Question: I am building a Flex application which uses constraint properties to scale the width of the contents of the application. Here is an example of a '<s:List>' component which uses constraint properties to space it 10% from the left and right:
'''
<s:List id="list" left="10%" right="10%" top="10" borderVisible="false"
contentBackgroundAlpha="0"
creationComplete="listFetchDataHandler(event)"
itemRenderer="renderers.FoodMenuRenderer">
<s:AsyncListView list="{getAllMenuResult.lastResult}"/>
</s:List>
'''
Here is a photo of what the above code does vs. what I intended it should do:

Any ideas on why my code isn't working properly?
Thank you for your time.
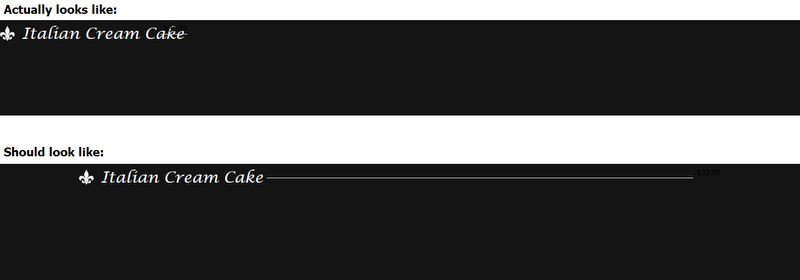
Answer: I think I know where my confusion came from. I was using '<s:BasicLayout>' which does not have any padding properties. Some how, with that mix up, I was thinking that I could add padding to components using percentages. Only widths can use percentages.
Here is what I used instead to accomplish what I had mentioned above:
'''
<s:List id="list" left="{width * 0.1}" width="80%" top="10" borderVisible="false"
contentBackgroundAlpha="0"
creationComplete="listFetchDataHandler(event)"
itemRenderer="renderers.FoodMenuRenderer">
<s:AsyncListView list="{getAllMenuResult.lastResult}"/>
</s:List>
'''
This works as expected.